Interaction volume radius: 5 \u00c5
Interaction volume height: 10 \u00c5
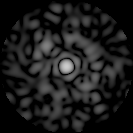
Disorder parameter: 0.8308